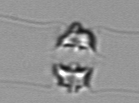
Label: Chaetoceros_didymus